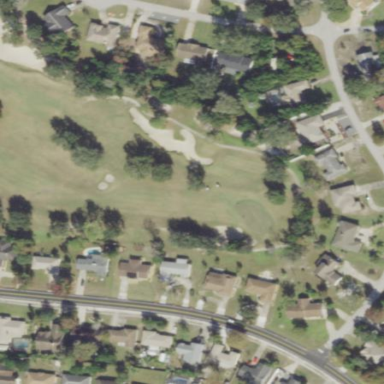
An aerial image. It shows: Grassy area designated as golf fairway.